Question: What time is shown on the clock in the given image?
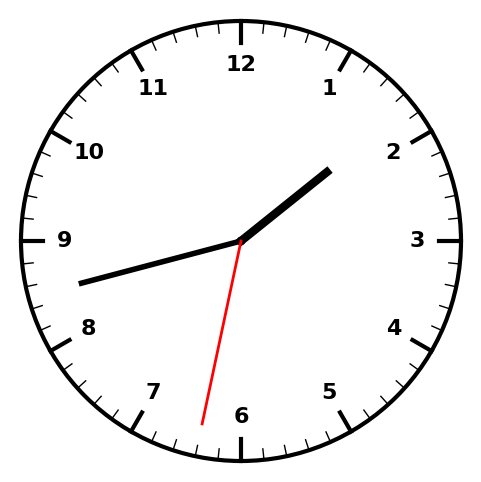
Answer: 01:42:32